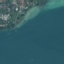
Land use / land cover: SeaLake